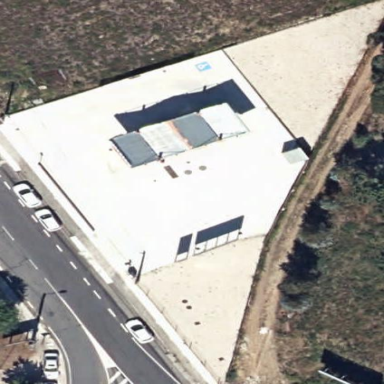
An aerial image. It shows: Fuel station.